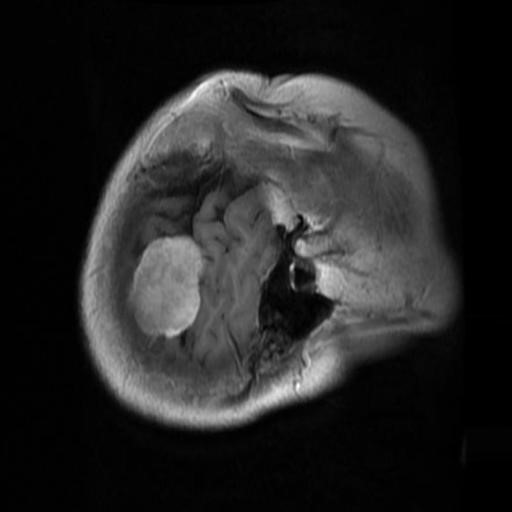
Label: brain_menin